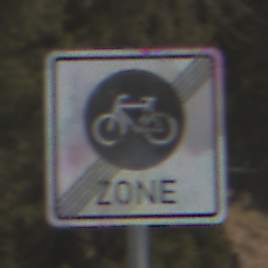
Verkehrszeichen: EndeFahrradzone
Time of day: Midday
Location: Outdoor (Nature)
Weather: PartlyCloudy
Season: NotSpecified
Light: Natural